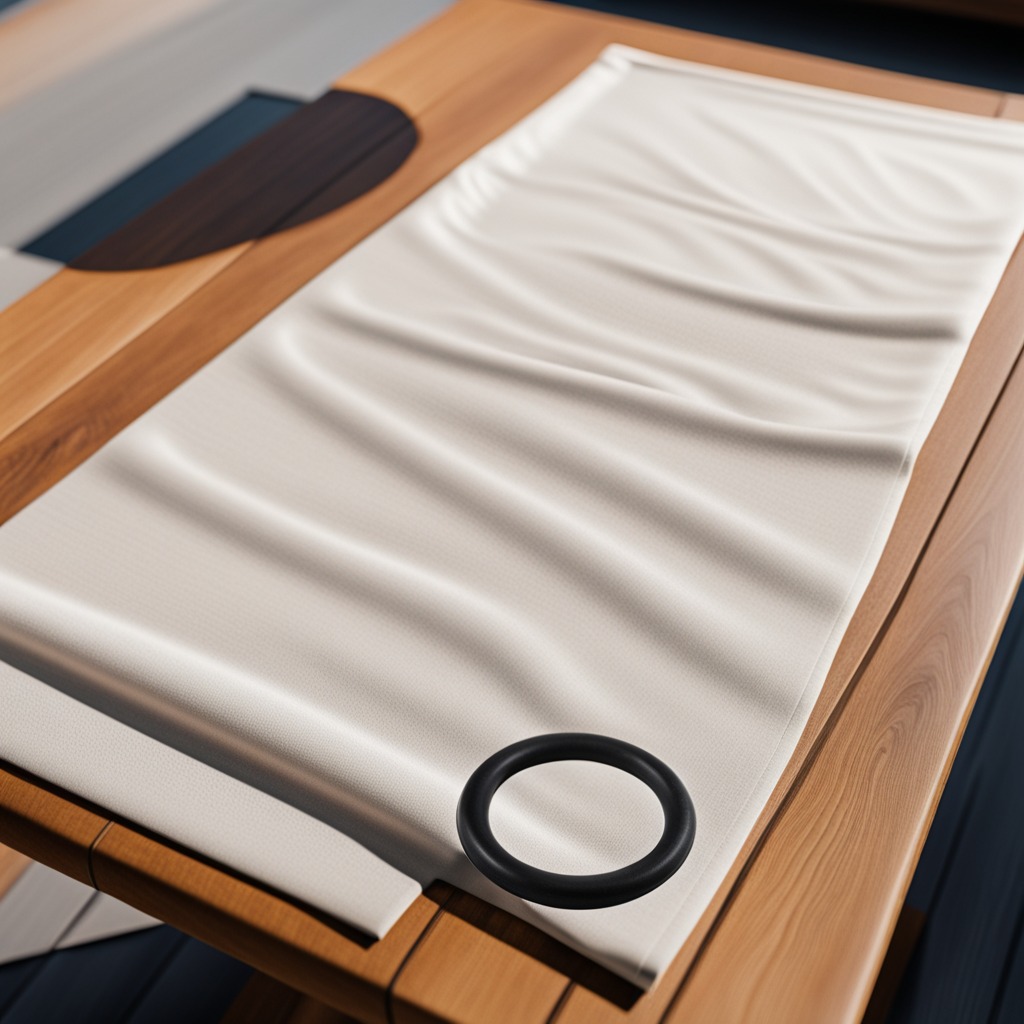
A rubber O-ring lying on a wooden table in an outdoor workshop during daytime bright natural light soft shadows worn but beneath the cloth